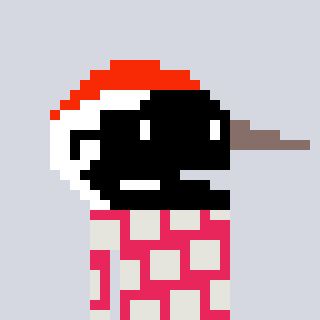
a pixel art character with square black sunglasses, a crane-shaped head and a redpinkish-colored body on a cool background